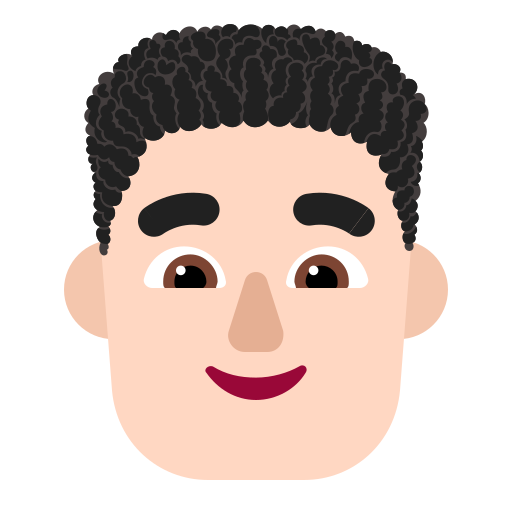
man curly hair flat light